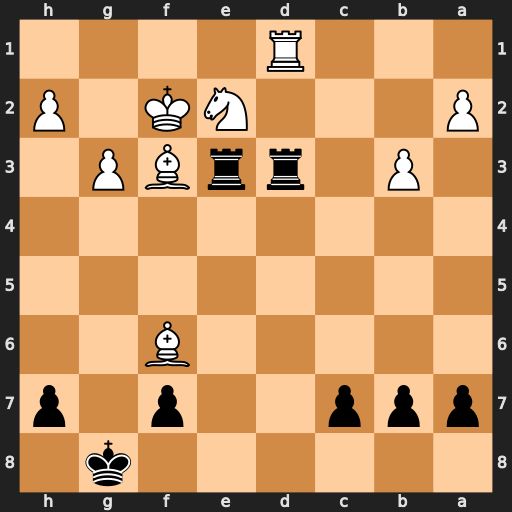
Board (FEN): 6k1/ppp2p1p/5B2/8/8/1P1rrBP1/P3NK1P/3R4
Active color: b
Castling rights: -
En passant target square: -
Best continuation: Rxf3+ Kg2 Rxd1 Kxf3 Rf1+ Ke3 Rxf6